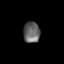
Tissue: lung
Cell type: Epithelial cells
Senescence score: 0.2239
Nuclear area (px): 342
Mean DAPI intensity: 100.532